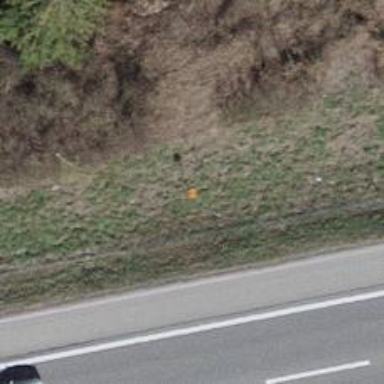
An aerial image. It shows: Aerial marker.